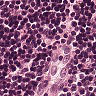
Metastatic tissue present: no